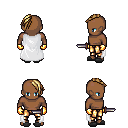
a pixel art fantasy rpg character, male body template, human, dark skin, white cape, gold greaves, blonde long mohawk hairstyle, gold gloves, gray slippers, dagger, four views (front, back, left, right), 2x2 character sprite sheet, small pixel art, hard edges, no anti-aliasing